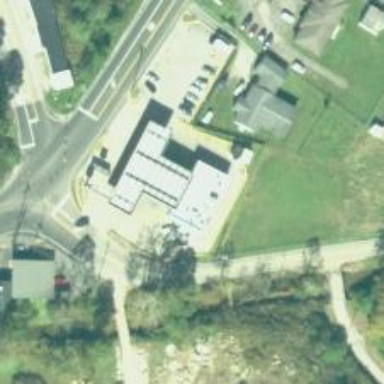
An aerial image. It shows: Convenience shop.